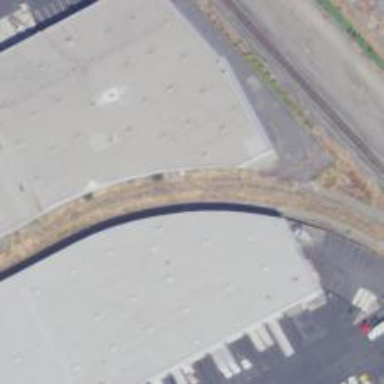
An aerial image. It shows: Abandoned railway.